Interaction volume radius: 5 \u00c5
Interaction volume height: 45 \u00c5
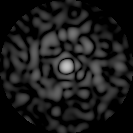
Disorder parameter: 0.798